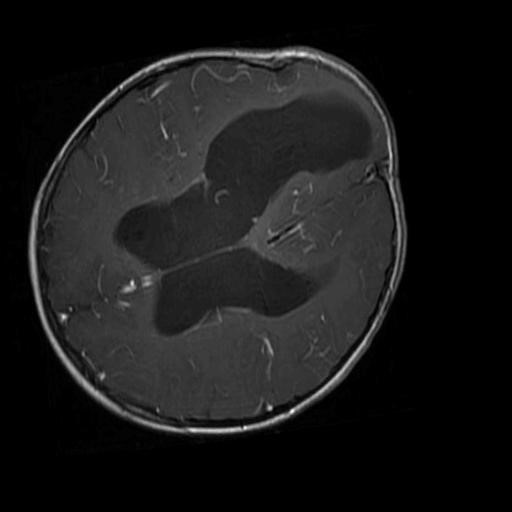
Label: brain_glioma